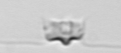
Label: Chaetoceros_didymus